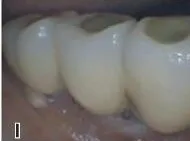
Initial clinical images. Their screw access-hole restorations from 44 to 46 , Teeth 32 to 42 with unfinished.
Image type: medical_photograph (other_medical_photograph)